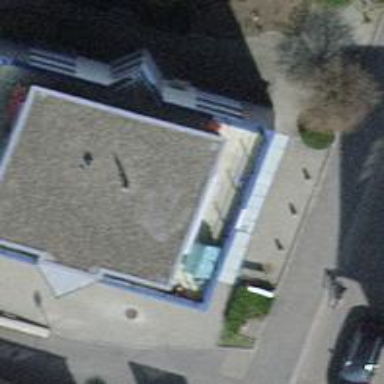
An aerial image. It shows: Kindergarten.